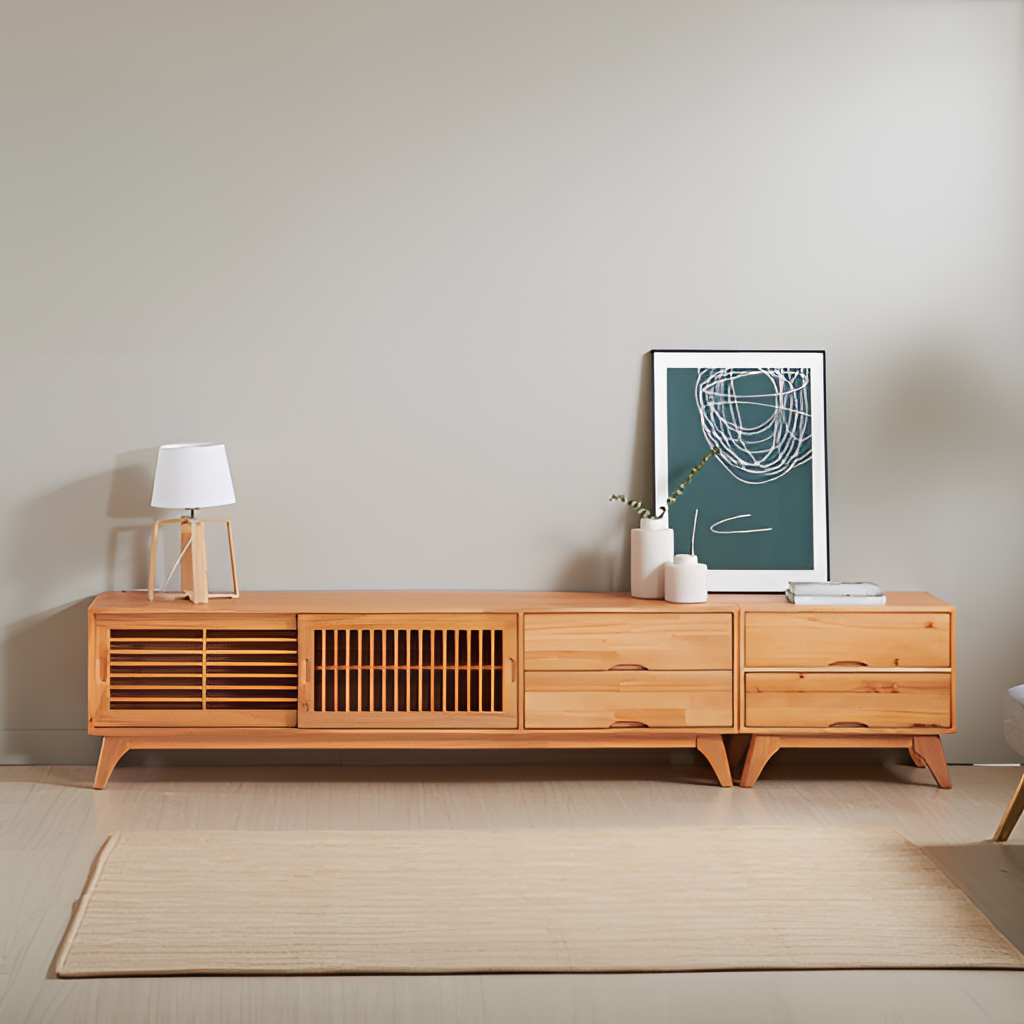
living room, wood media console, minimalist, wood flooring, with plank pattern, taupe paint wallpaper, with solid pattern